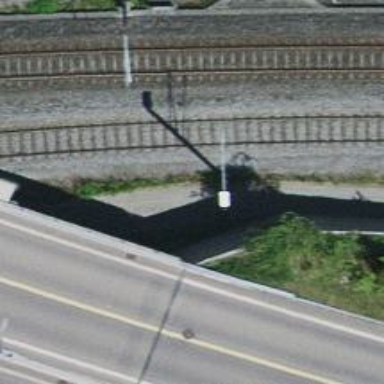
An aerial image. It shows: Railway yard with electrified contact lines.